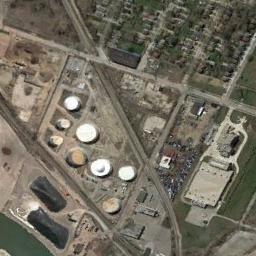
Label: storage tanks